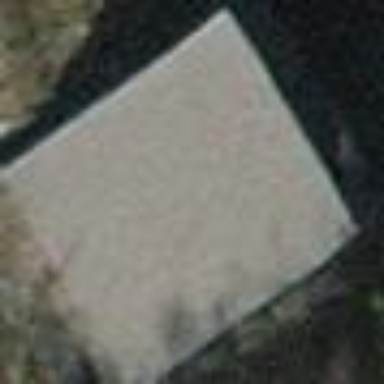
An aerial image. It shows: Covered service building near reservoir.